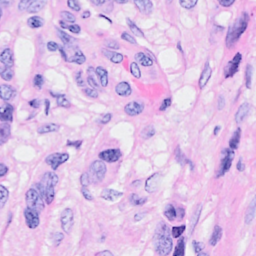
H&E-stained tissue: Breast